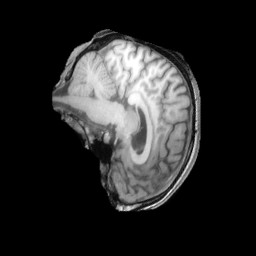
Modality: T1w
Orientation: sagittal
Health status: ill
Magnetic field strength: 3 T